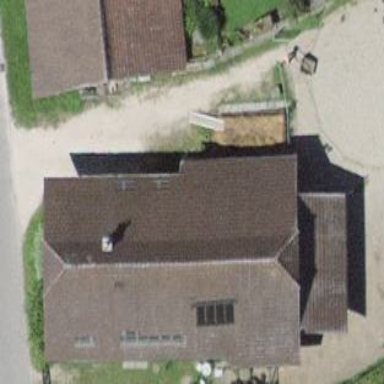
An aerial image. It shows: Farm building.